【题型】解答题　【知识点】平面几何　【难度】medium
已知：\(\odot O_1\) 和 \(\odot O_2\) 相交于 \(A\)、\(B\) 两点，线段 \(O_1O_2\) 的延长线交 \(\odot O_2\) 于点 \(C\)，\(CA\)、\(CB\) 的延长线分别交 \(\odot O_1\) 于点 \(D\)、\(E\)。

(1) \(AB\)、\(DE\)，\(AB\)、\(DE\) 分别与连心线 \(O_1O_2\) 相交于点 \(H\)、点 \(G\)。如图 1，求证：\(AB \parallel DE\)；

(2) 如图 2，已知 \(O_1O_2 = 5\)，当点 \(G\) 与 \(O_1\) 重合，\(\odot O_1\) 的半径为 4 时，求 \(\odot O_2\) 的半径。
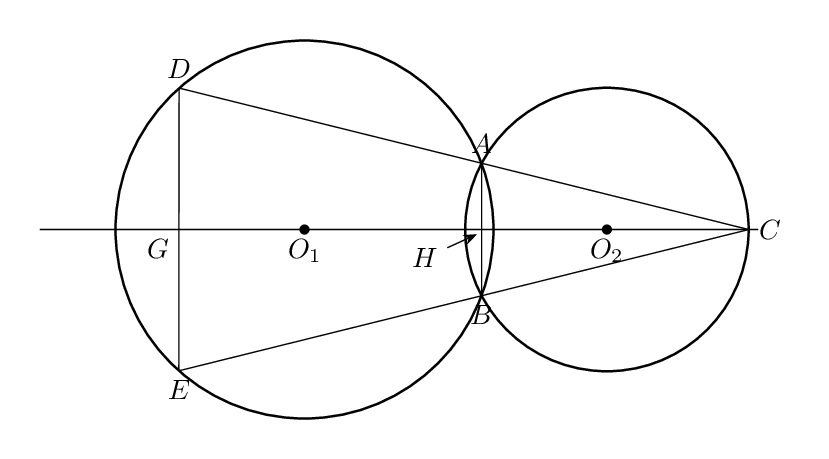
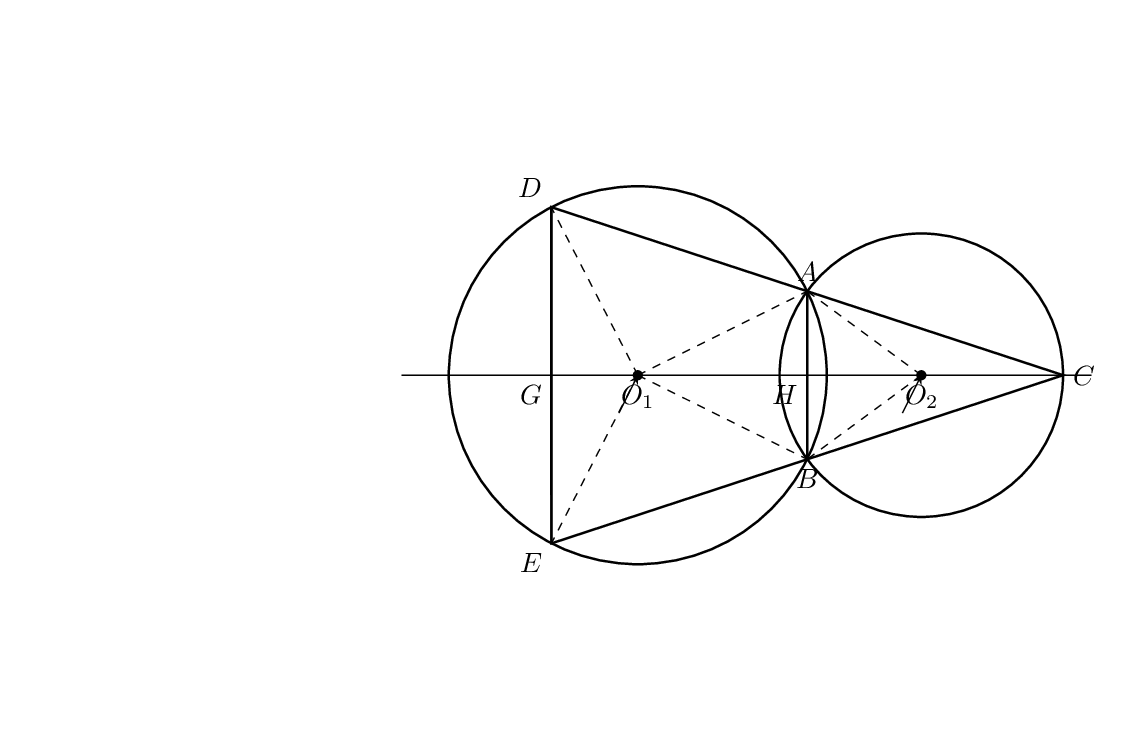
【解答】
\textbf{【详解】}
(1) 如图，连接 \(O_1A\)，\(O_2A\)，\(O_1B\)，\(O_2B\)，\(O_1D\)，\(O_1E\)。

\(\because O_1O_2\) 是连心线，\(AB\) 是公共弦，
\[\therefore O_1A = O_1B,\ O_2A = O_2B.\]
\[\therefore O_1O_2 \text{ 垂直平分 } AB.\]
\[\therefore AC = BC,\ \angle AHC = 90^\circ.\]
又 \(O_1C = O_1C\)，
\[\therefore \triangle O_1CA \cong \triangle O_1CB\ (SSS).\]
\[\therefore \angle O_1AC = \angle O_1BC.\]
\[\therefore \angle O_1AD = \angle O_1BE.\]
又 \(O_1A = O_1D,\ O_1B = O_1E\)，
\[\therefore \angle O_1AD = \angle O_1DA = \angle O_1BE = \angle O_1EB.\]
\[\therefore \triangle O_1AD \cong \triangle O_1BE\ (AAS).\]
\[\therefore AD = BE.\]
\[\therefore AD + AC = BE + BC,\ \text{即 } CD = CE.\]
\[\therefore O_1O_2 \text{ 是 } DE \text{ 的垂直平分线}.\]
\[\therefore \angle DO_1C = \angle AHC = 90^\circ.\]
\[\therefore AB \parallel DE.\]

---

(2) 如图，连接 \(O_1A\)、\(O_2A\)。

\(\because O_1A = O_1D\), \(\therefore \angle O_1DA = \angle O_1AD\). \(\because O_2A = O_2C\), \(\therefore \angle O_2CA = \angle O_2AC\).
\(\because AB \parallel DE\), \(\therefore \angle DO_1C = \angle AHC = 90^\circ\). \(\therefore \angle O_1DA + \angle O_2CA = 90^\circ\).
\[\therefore \angle O_1AD + \angle O_2AC = 90^\circ.\]
\(\because \angle O_1AD + \angle O_1AO_2 + \angle O_2AC = 180^\circ\), \(\therefore \angle O_1AO_2 = 90^\circ\).

在 \(\text{Rt}\triangle O_1AO_2\) 中，\(O_1A = 4\)，\(O_1O_2 = 5\)，
\[
O_2A = \sqrt{O_1O_2^2 - O_1A^2} = \sqrt{5^2 - 4^2} = 3.
\]
\(\therefore \odot O_2\) 的半径为 \(\boldsymbol{3}\)。
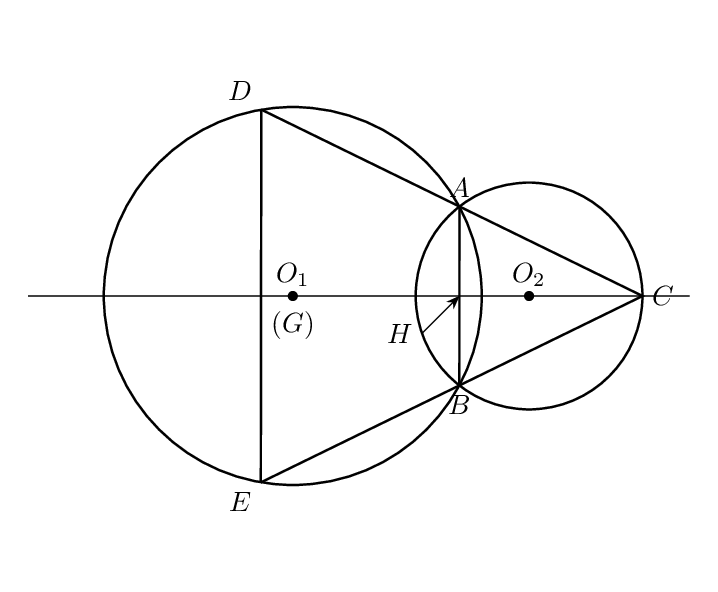
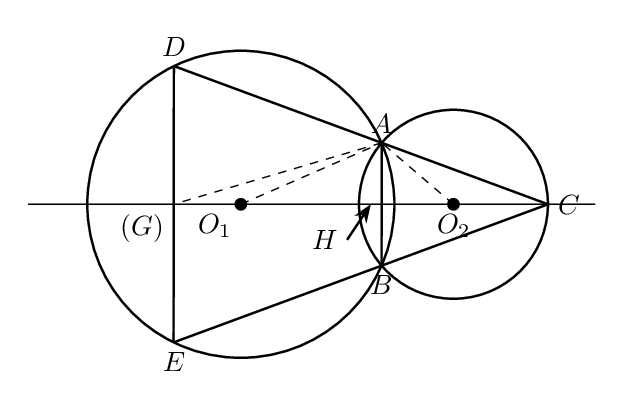